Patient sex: M
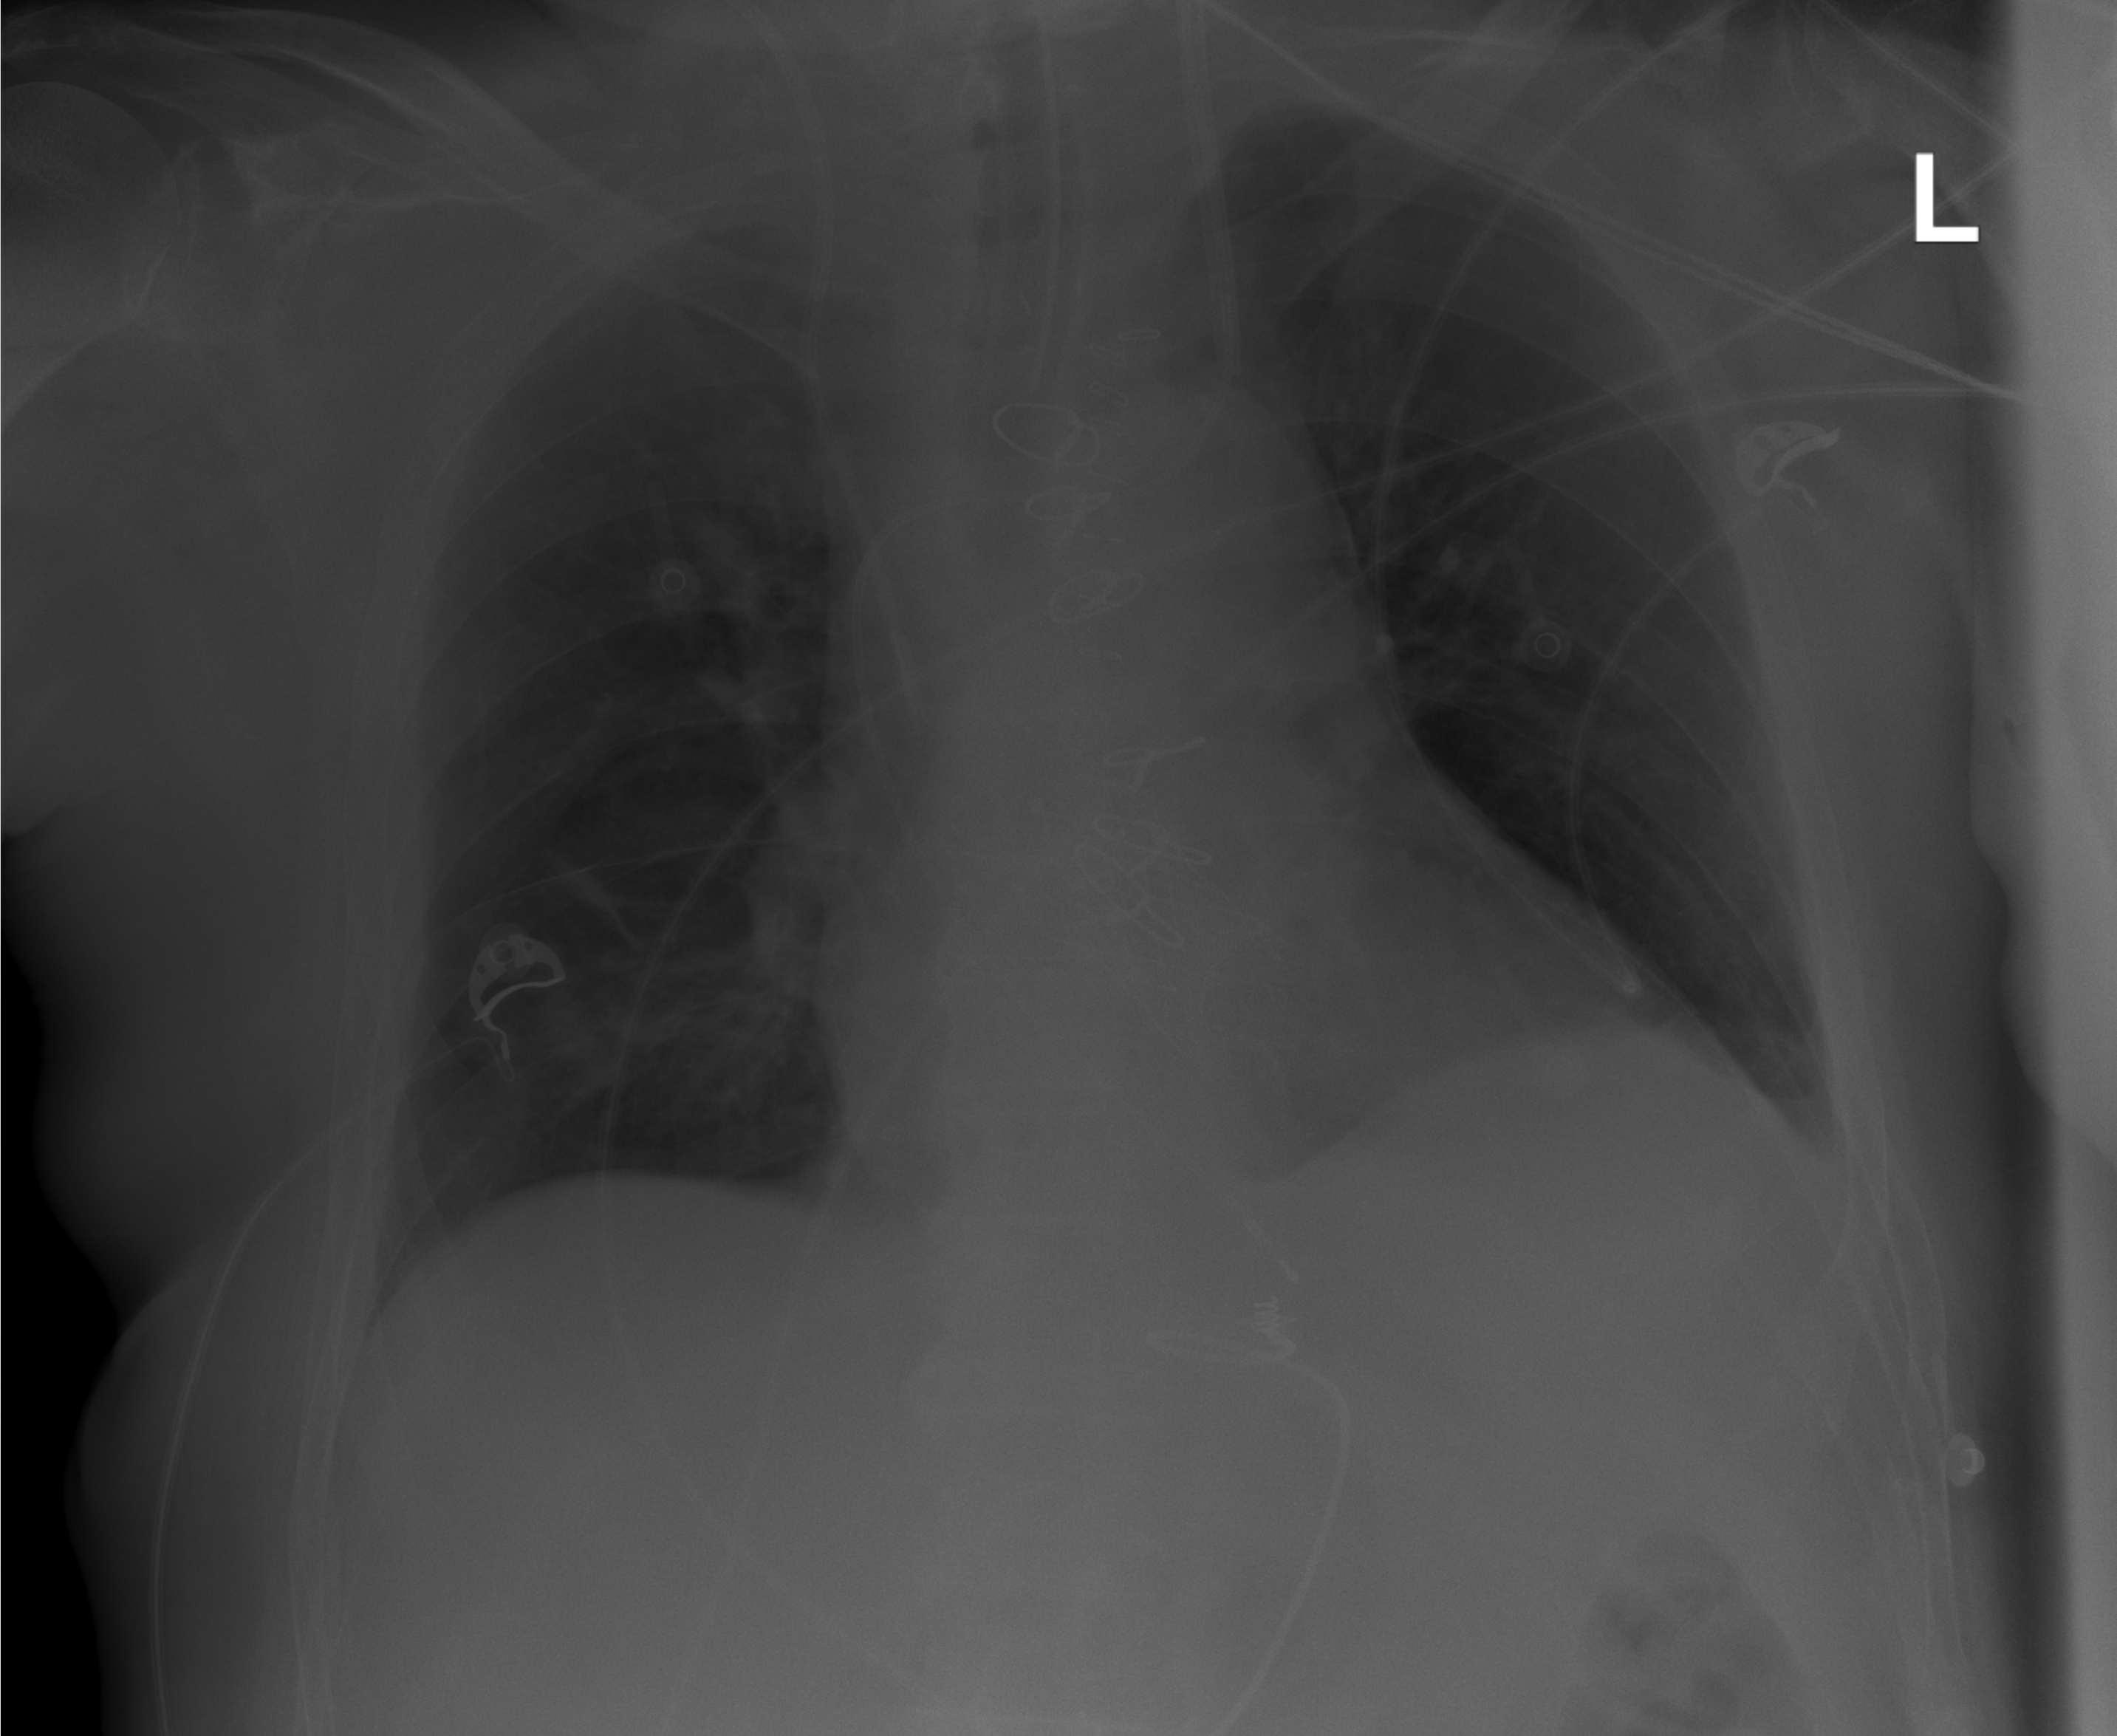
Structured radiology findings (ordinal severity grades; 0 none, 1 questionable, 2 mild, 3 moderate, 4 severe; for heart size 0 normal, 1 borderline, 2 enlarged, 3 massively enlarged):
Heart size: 0
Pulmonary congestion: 0
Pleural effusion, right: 0
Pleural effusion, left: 1
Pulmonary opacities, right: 0
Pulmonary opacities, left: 0
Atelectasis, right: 0
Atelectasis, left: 0